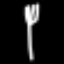
Label: fork